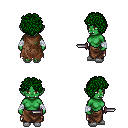
a pixel art fantasy rpg character, female body template, orc, green skin, brown tattered cape, robe skirt, green curly afro hairstyle, white cloth bandages, white slippers, dagger, four views (front, back, left, right), 2x2 character sprite sheet, small pixel art, hard edges, no anti-aliasing